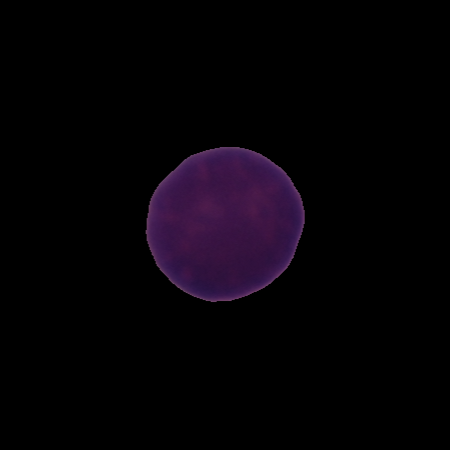
Label: healthy